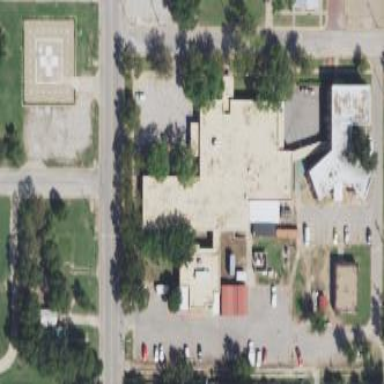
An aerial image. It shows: Healthcare facility identified as hospital.